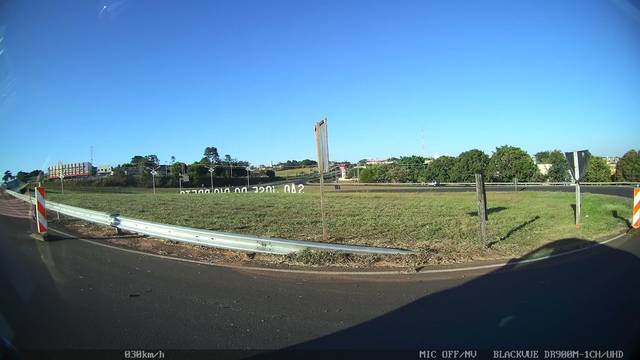
Region: Brazil
Coordinates: -20.803, -49.355